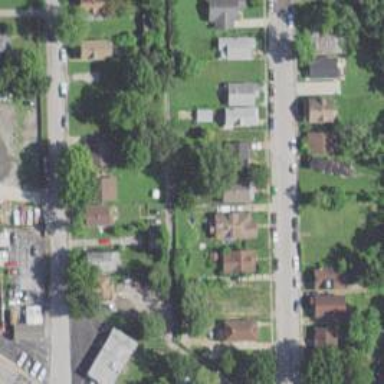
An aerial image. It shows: Alley classified as service road.